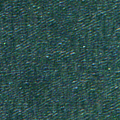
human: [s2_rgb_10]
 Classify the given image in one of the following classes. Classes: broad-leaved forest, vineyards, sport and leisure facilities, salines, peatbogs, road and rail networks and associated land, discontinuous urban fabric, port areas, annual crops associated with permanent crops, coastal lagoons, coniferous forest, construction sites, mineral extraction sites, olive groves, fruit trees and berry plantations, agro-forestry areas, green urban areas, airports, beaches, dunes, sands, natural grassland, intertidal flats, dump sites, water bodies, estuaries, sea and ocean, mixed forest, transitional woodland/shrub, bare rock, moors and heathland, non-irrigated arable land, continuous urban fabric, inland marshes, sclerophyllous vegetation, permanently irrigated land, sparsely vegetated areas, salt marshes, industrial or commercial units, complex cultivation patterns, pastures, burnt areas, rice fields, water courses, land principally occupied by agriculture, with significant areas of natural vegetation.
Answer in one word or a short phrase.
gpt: sea and ocean